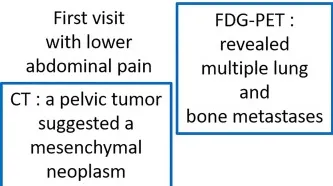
Case report timeline.
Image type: chart (chart)